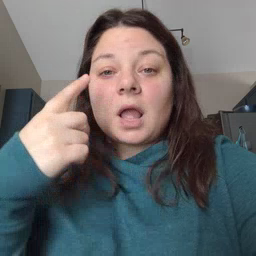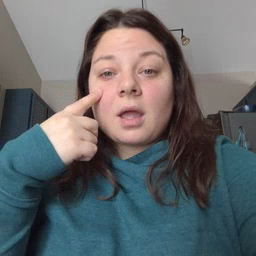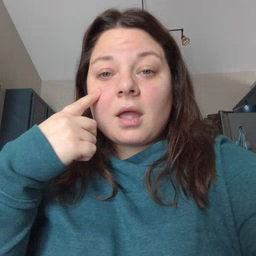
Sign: eye